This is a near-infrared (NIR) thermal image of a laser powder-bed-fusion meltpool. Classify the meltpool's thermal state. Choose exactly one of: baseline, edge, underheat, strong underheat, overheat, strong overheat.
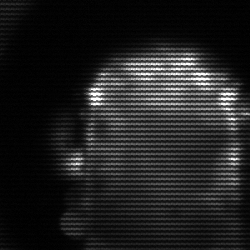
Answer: baseline